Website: macys
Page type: gifting
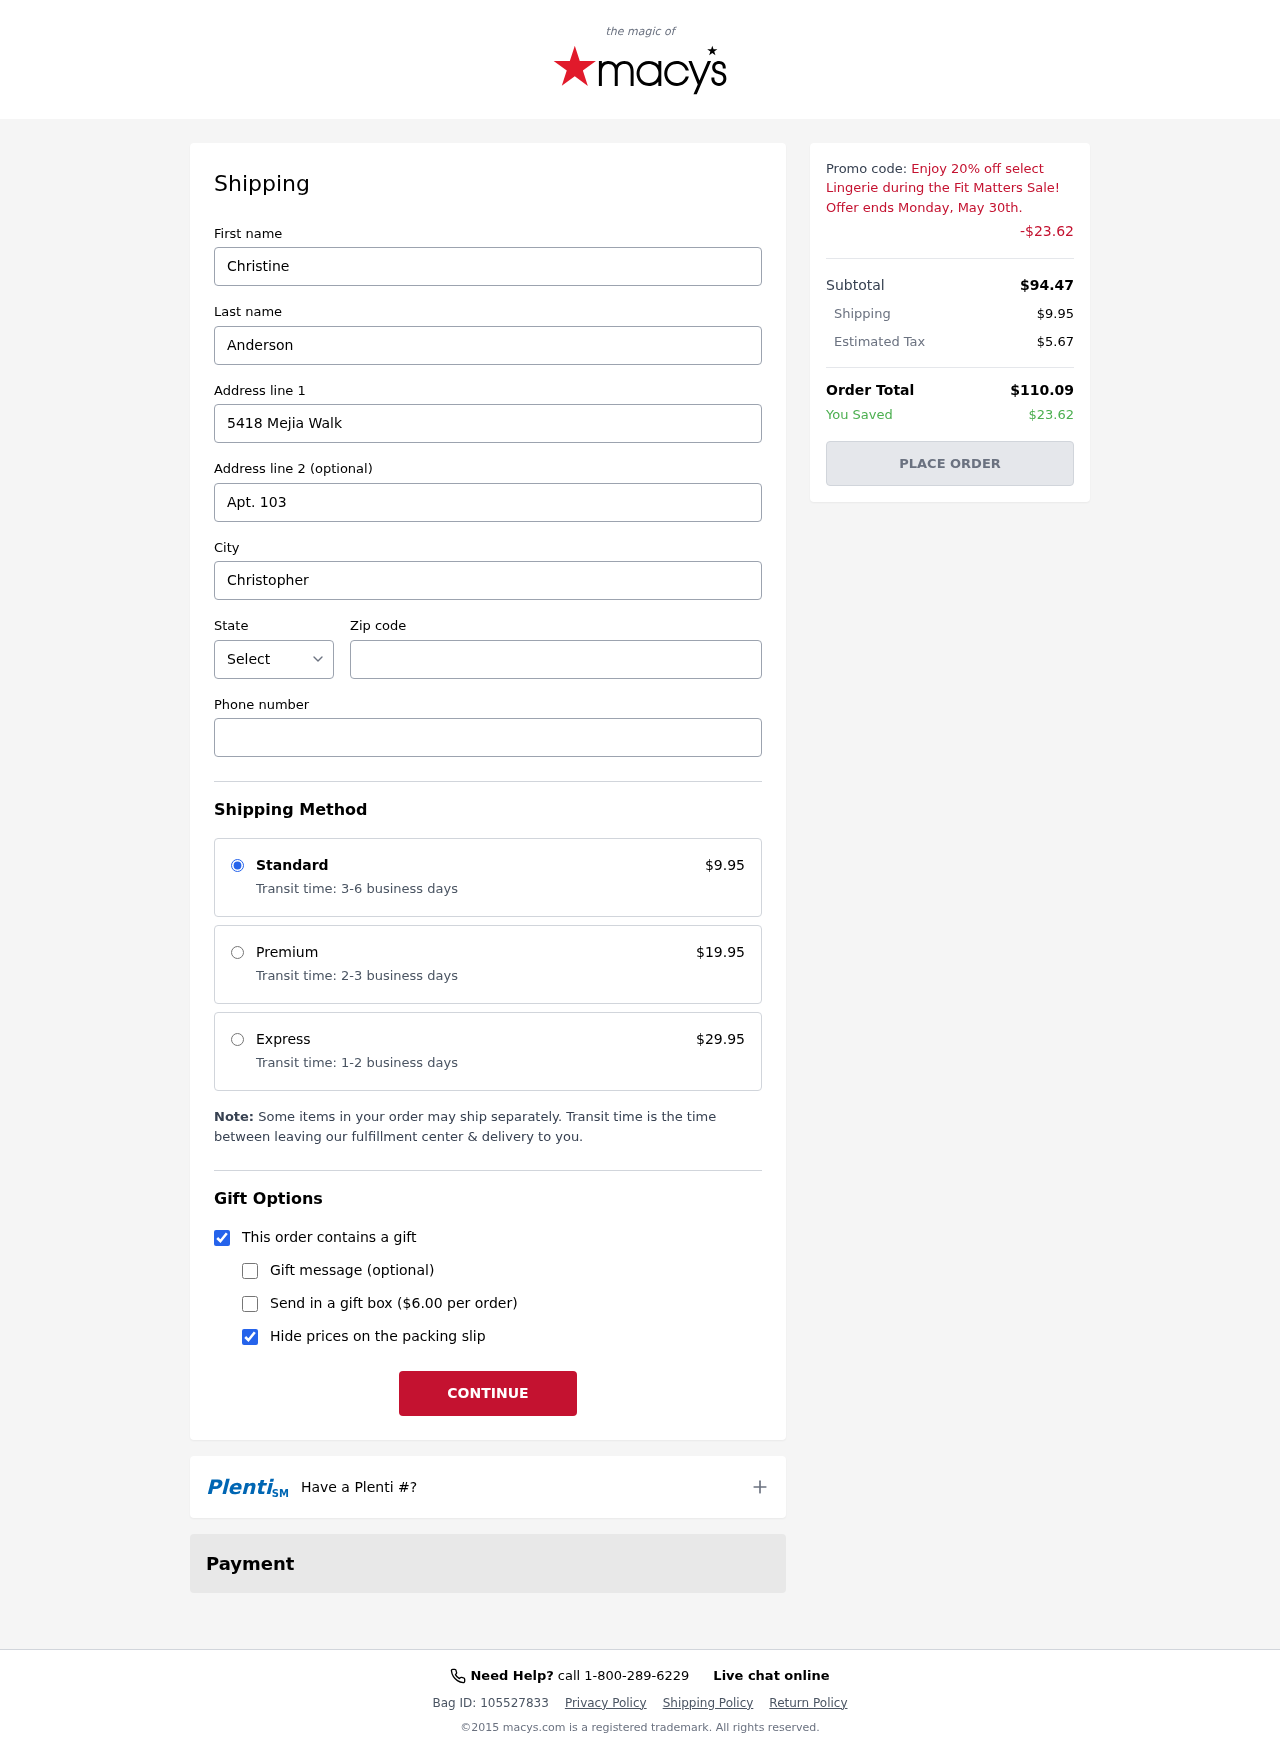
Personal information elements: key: PII_CITY
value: Christopherside
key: PII_FIRSTNAME
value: Christine
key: PII_LASTNAME
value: Anderson
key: PII_PHONE
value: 6766364437
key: PII_POSTCODE
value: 26047
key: PII_STATE_ABBR
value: OH
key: PII_STREET
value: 5418 Mejia Walk
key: PII_STREET2
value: Apt. 103
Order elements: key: ORDER_SHIPPING_COST
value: $9.95
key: ORDER_DISCOUNT
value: -$23.62
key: ORDER_SUBTOTAL
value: $94.47
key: ORDER_TAX
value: $5.67
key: ORDER_TOTAL
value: $110.09
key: ORDER_SAVINGS
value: $23.62